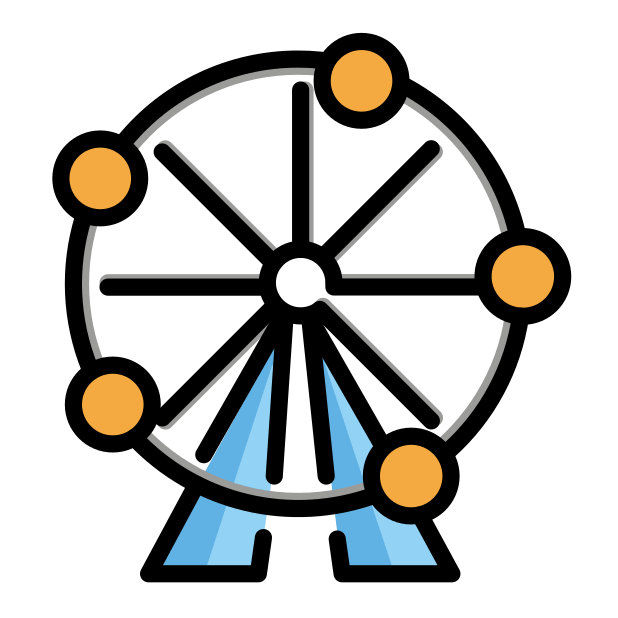
Emoji: 🎡
Name: ferris wheel
Unicode: 0x1f3a1